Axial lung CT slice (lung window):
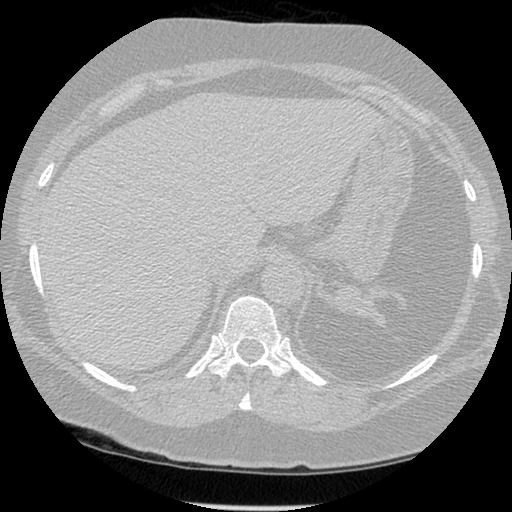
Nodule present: no